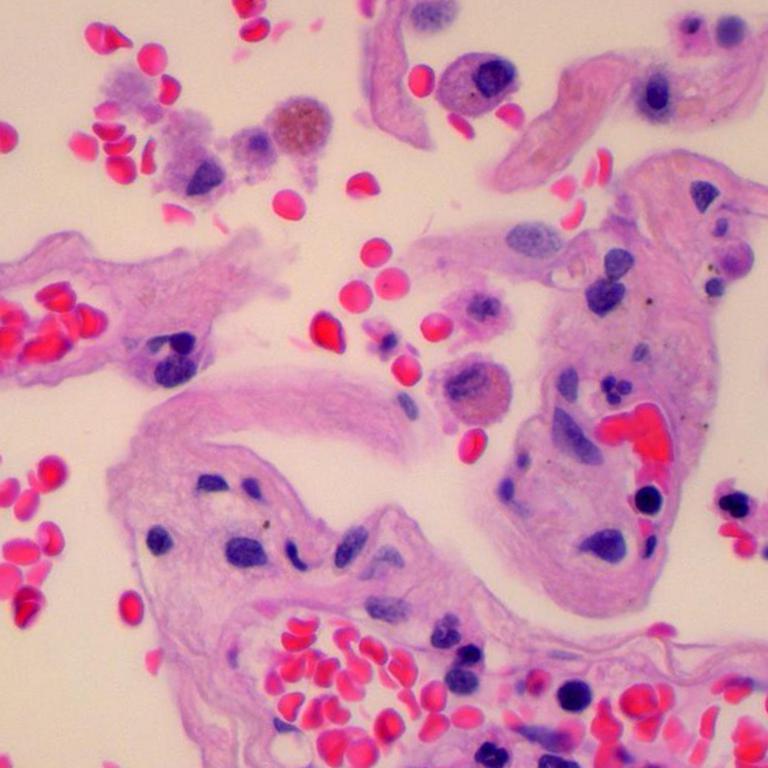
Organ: lung
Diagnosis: benign